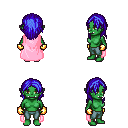
a pixel art fantasy rpg character, female body template, orc, green skin, pink cape, teal pants, blue long hairstyle, gold gloves, four views (front, back, left, right), 2x2 character sprite sheet, small pixel art, hard edges, no anti-aliasing